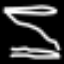
Label: hourglass